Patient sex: M
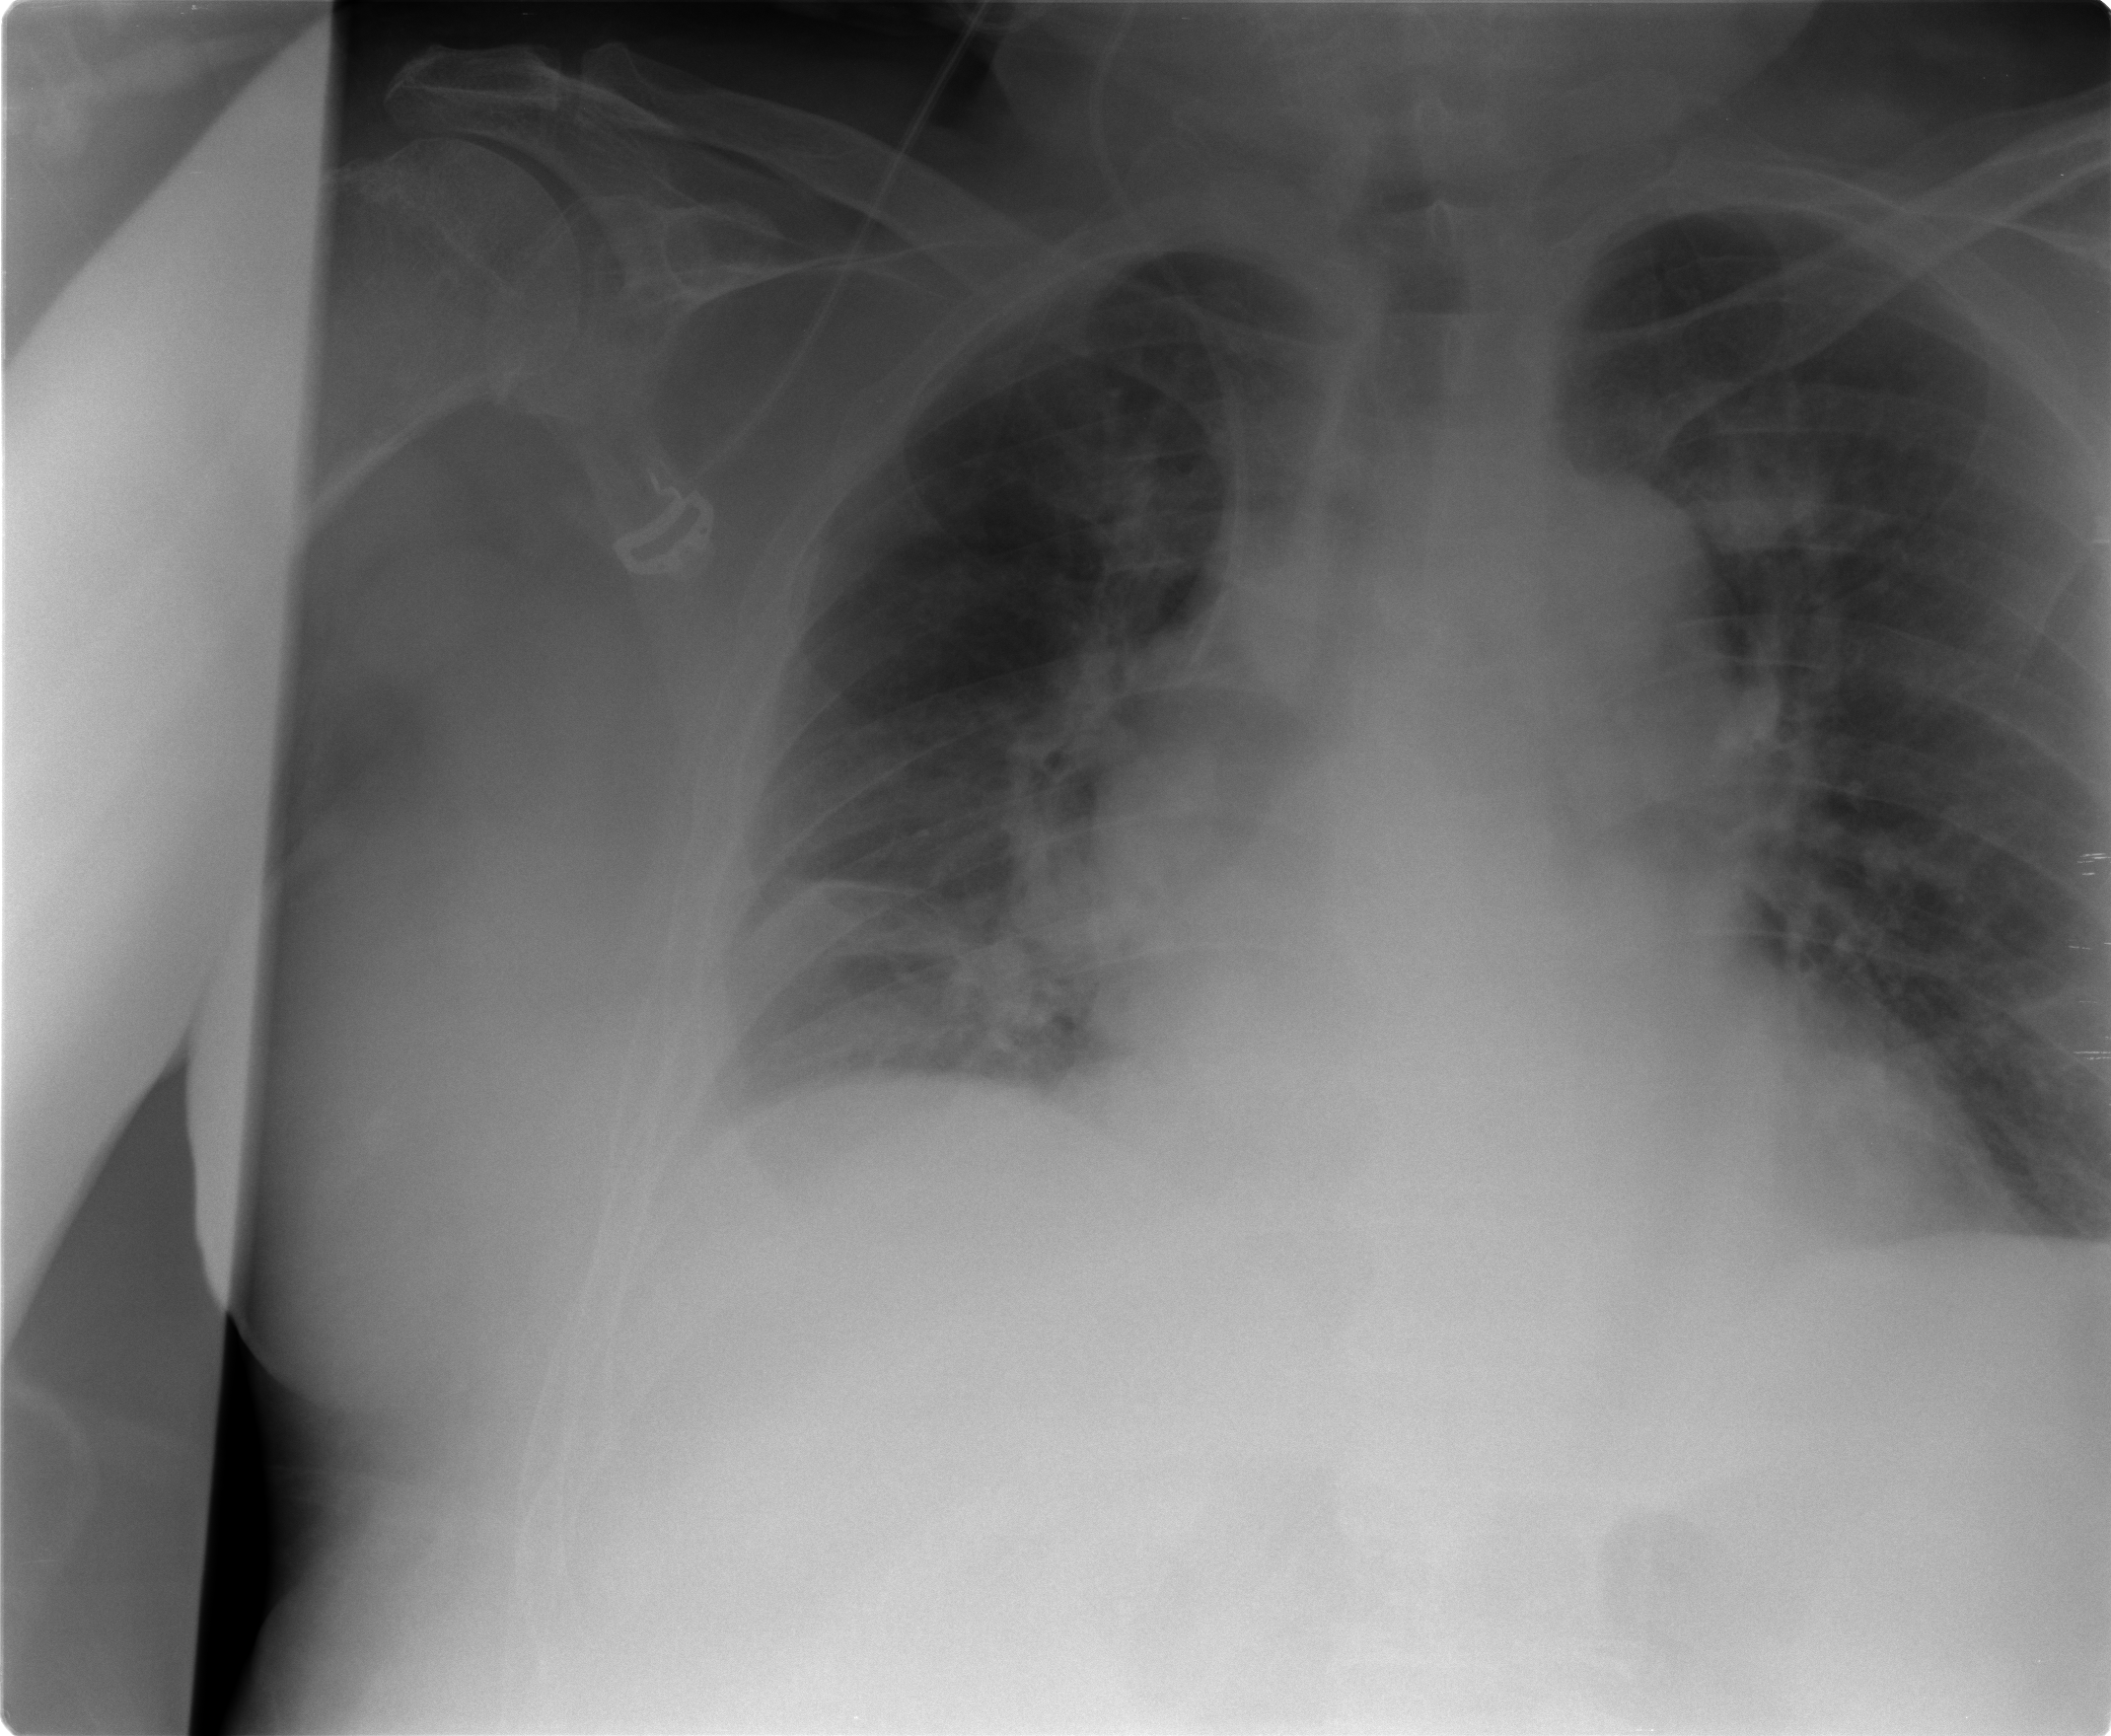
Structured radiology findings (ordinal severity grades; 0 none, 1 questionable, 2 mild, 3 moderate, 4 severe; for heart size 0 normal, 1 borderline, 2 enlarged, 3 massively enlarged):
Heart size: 1
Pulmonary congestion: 2
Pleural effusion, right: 2
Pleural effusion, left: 0
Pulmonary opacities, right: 2
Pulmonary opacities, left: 0
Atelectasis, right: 2
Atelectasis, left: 2